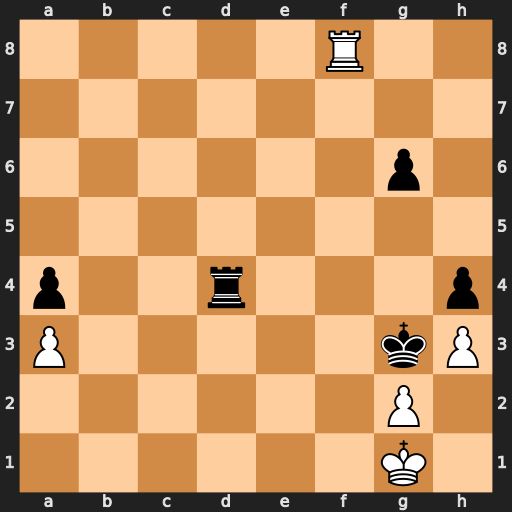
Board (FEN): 5R2/8/6p1/8/p2r3p/P5kP/6P1/6K1
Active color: w
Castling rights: -
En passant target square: -
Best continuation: Rf3#